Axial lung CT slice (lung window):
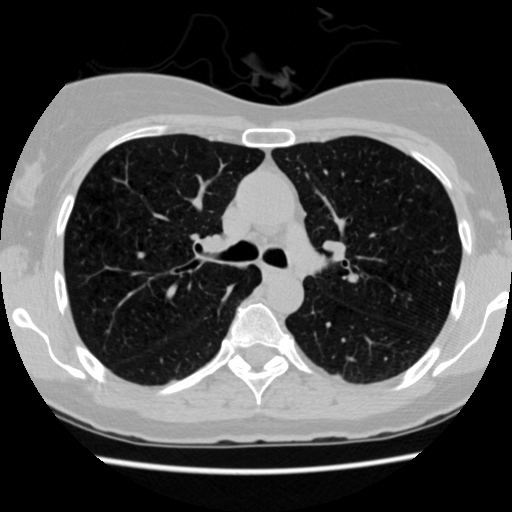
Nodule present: no